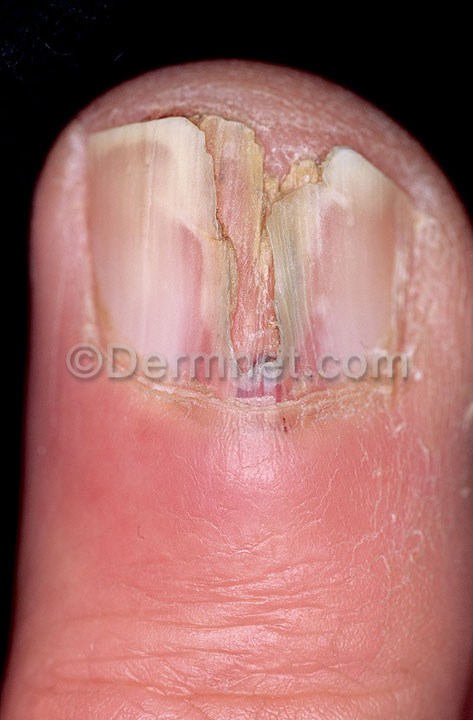
Disease: Nail Fungus and other Nail Disease